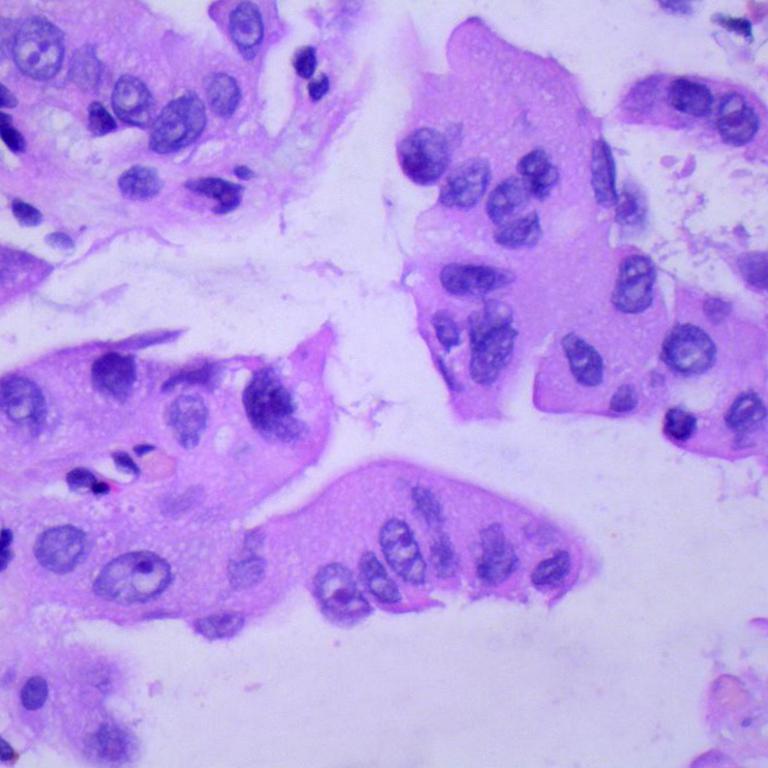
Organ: lung
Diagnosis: adenocarcinomas